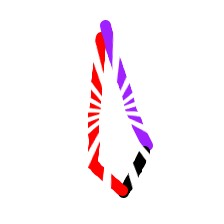
Shape: kite